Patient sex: M
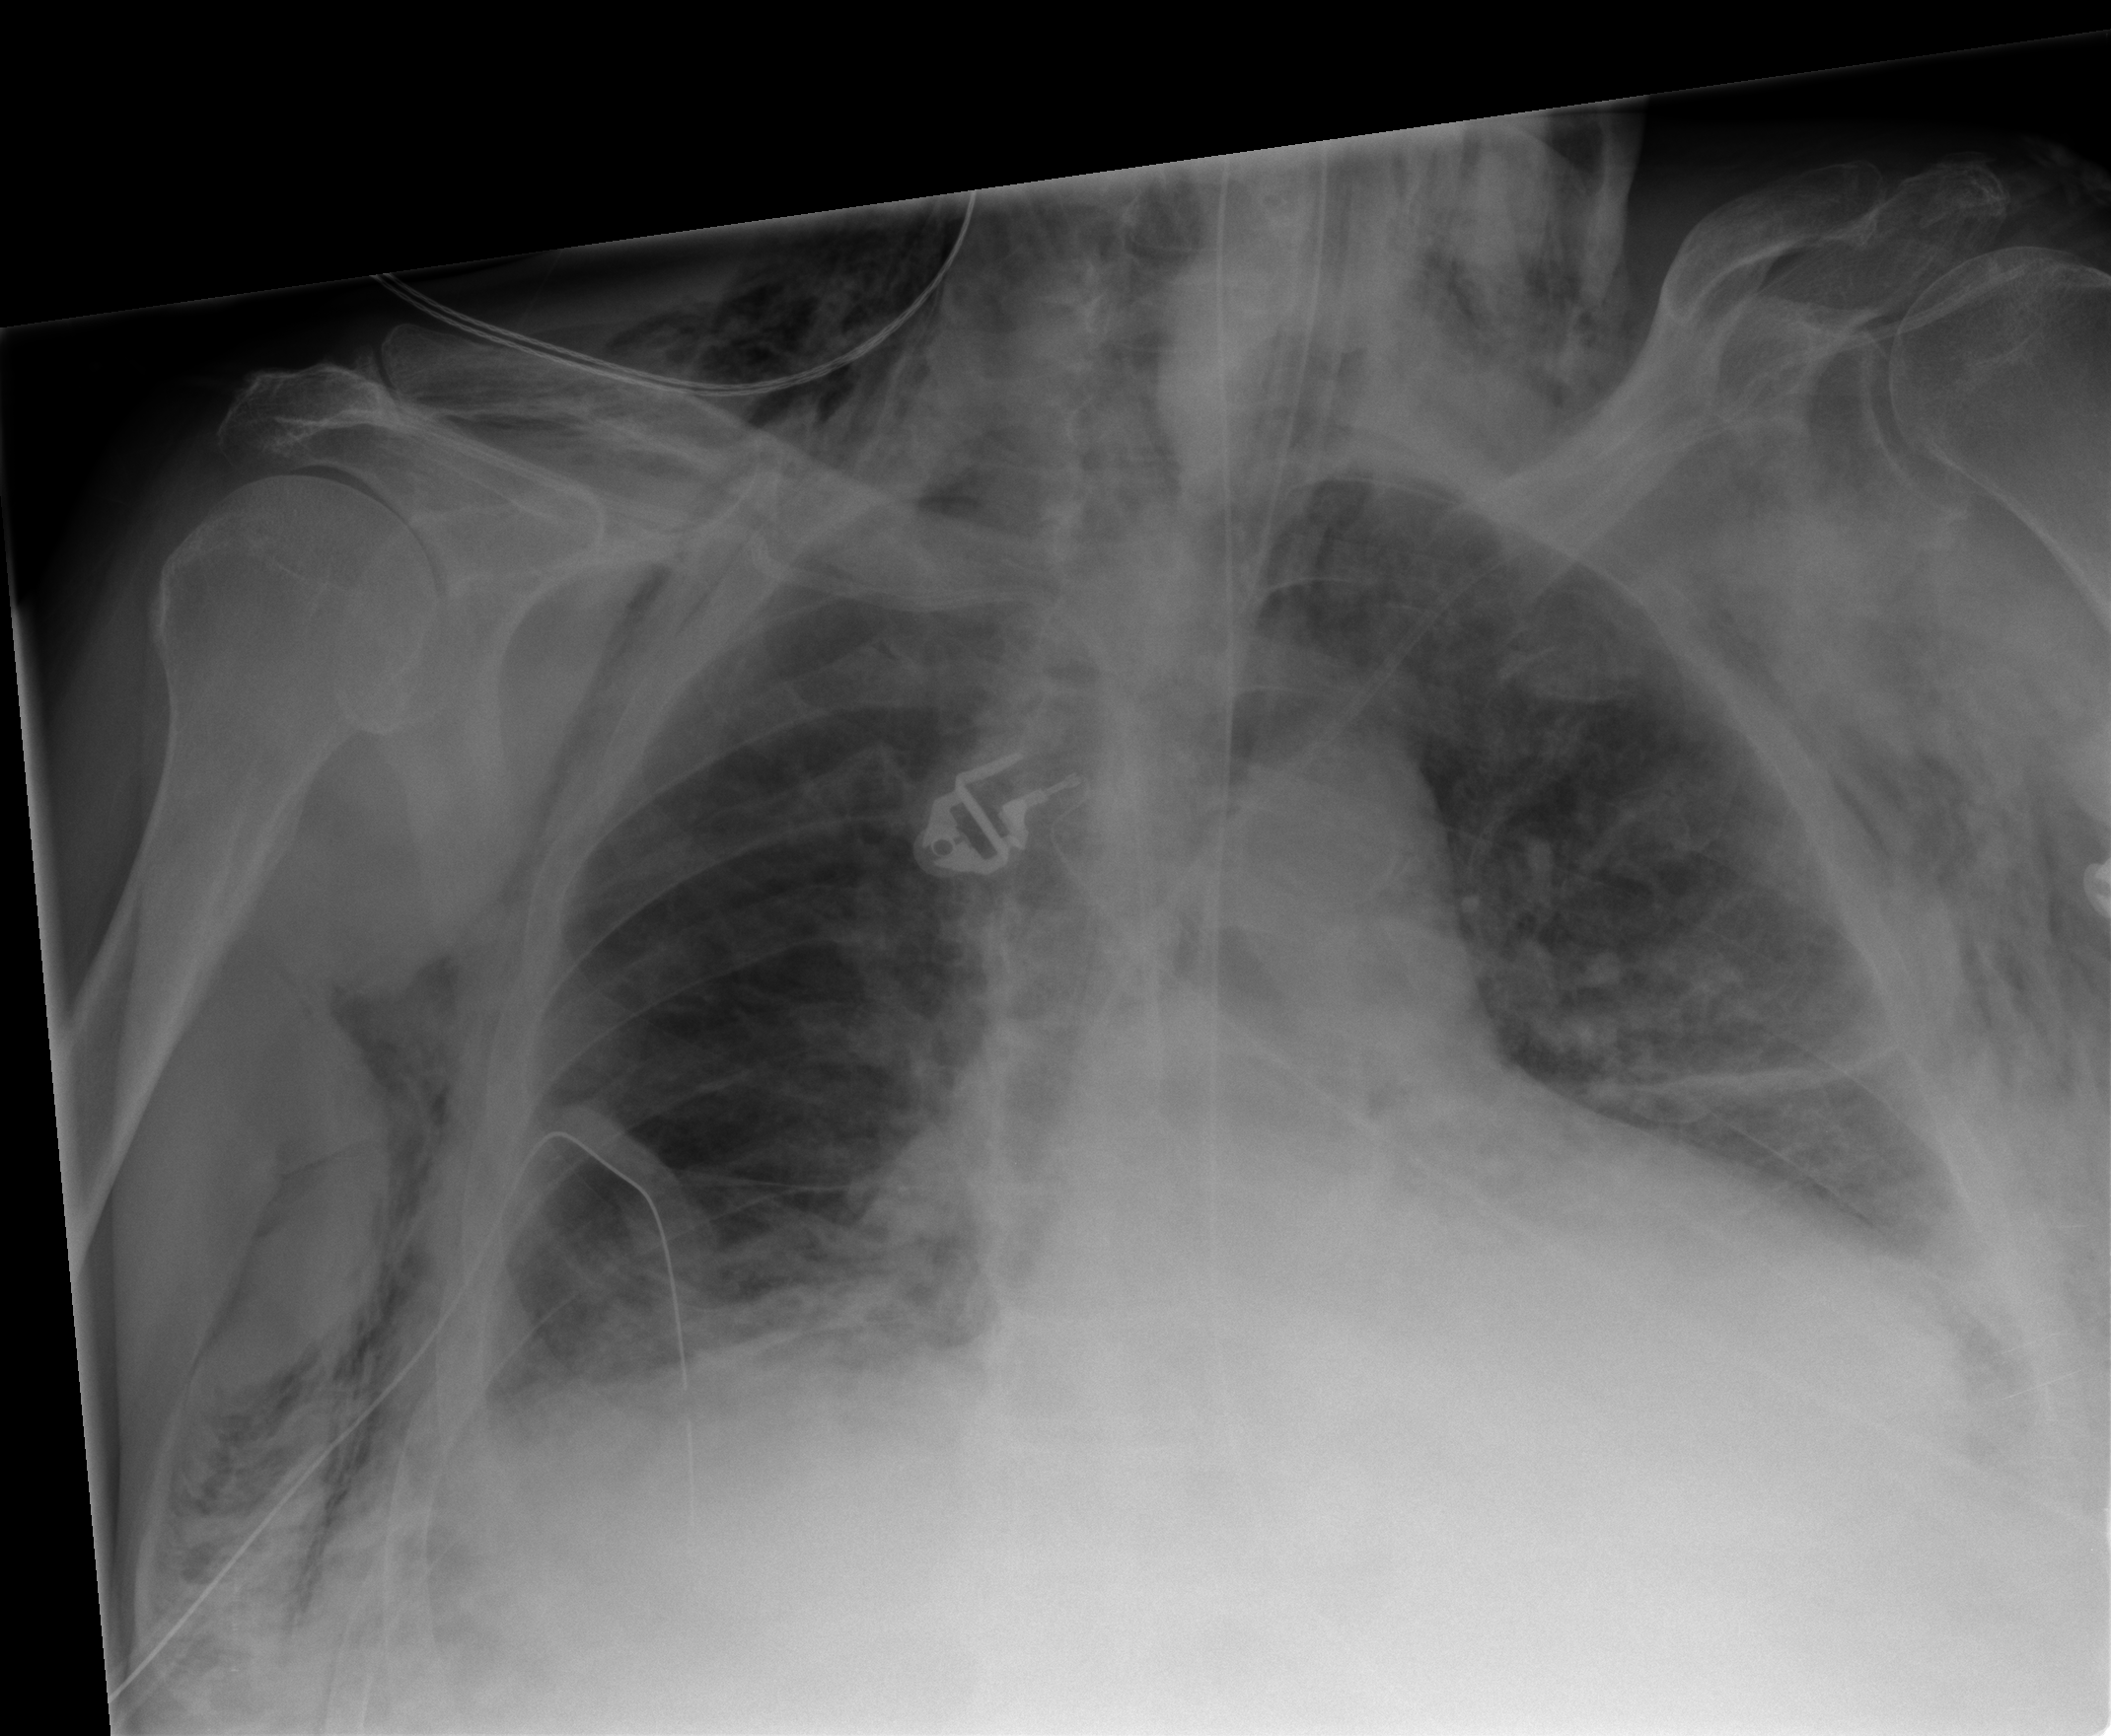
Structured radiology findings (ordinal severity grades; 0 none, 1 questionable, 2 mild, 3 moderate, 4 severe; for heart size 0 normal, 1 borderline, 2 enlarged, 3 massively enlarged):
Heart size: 2
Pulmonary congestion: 3
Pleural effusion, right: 2
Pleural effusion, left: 2
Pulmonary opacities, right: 0
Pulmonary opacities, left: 1
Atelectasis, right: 3
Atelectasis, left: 3